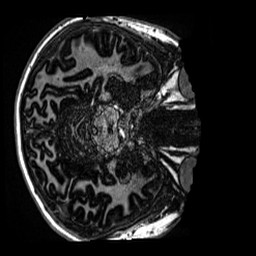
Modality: MP2RAGE
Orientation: axial
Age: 12
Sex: male
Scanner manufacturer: siemens
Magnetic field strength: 3 T
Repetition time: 4 s
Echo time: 0.00299 s